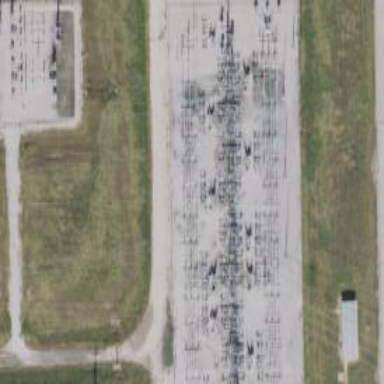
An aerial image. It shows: Outdoor power substation enclosed by fence. The substation operates at the transmission level.